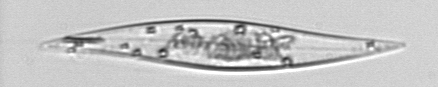
Label: Pleurosigma